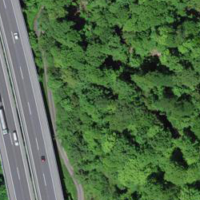
EUNIS habitat code: 57
Species observed at this site:
Plantago major
Milvus migrans